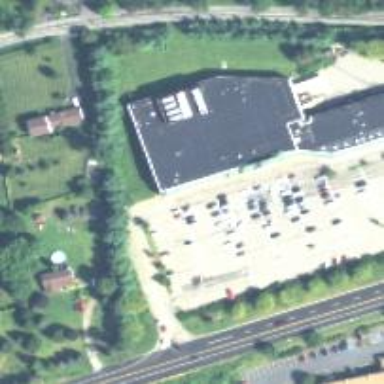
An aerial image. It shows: Supermarket.